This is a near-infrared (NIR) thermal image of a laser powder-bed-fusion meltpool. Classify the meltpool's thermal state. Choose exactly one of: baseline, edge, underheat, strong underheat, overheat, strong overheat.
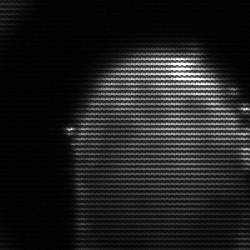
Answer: baseline